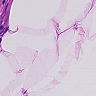
Metastatic tissue present: no